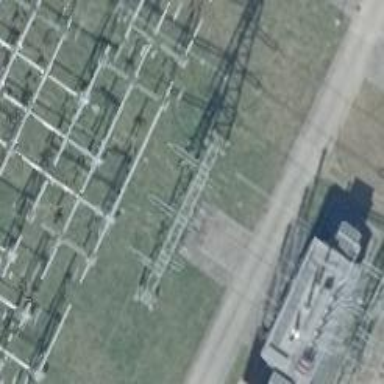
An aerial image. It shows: Power line with 3 cables in bay configuration.